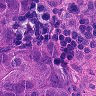
Metastatic tissue present: yes